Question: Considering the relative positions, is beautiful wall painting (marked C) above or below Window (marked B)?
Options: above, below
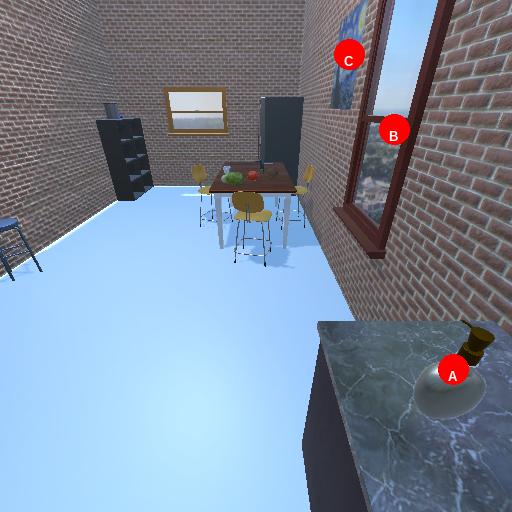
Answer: above